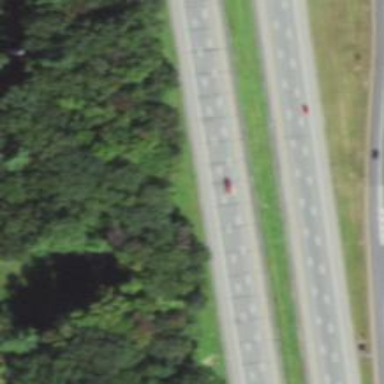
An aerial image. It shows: Asphalt motorway.